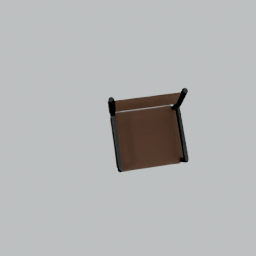
Label: furniture